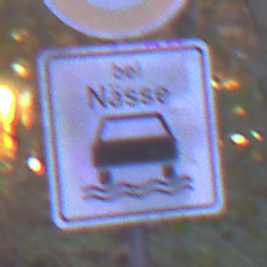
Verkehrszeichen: BeiNaesse
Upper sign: Geschwindigkeit90
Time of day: Night
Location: Outdoor (Suburban)
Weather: PartlyCloudy
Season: NotSpecified
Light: Artificial